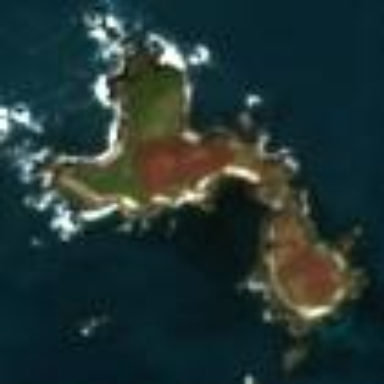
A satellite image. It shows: Islet.